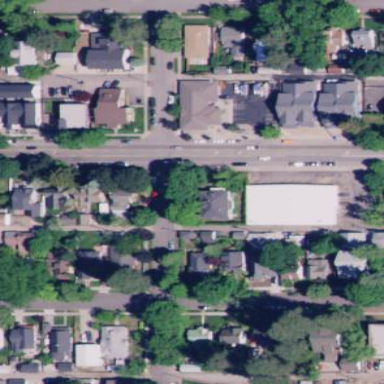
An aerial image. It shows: Sidewalk.